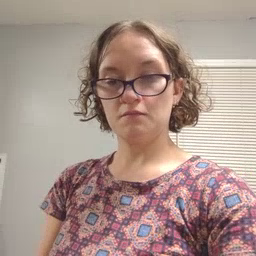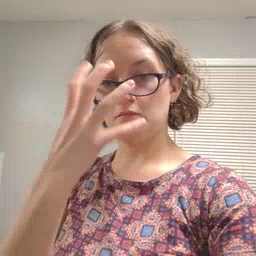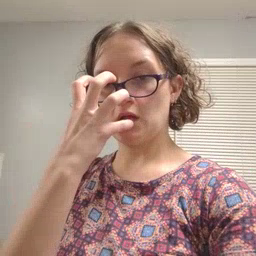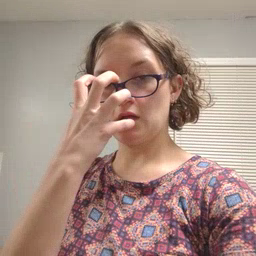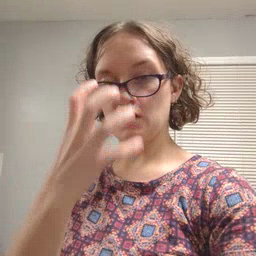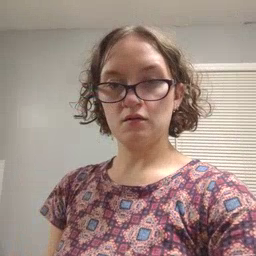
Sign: mad